Field crop: tomato
Growth stage: 1
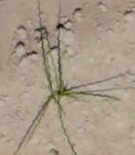
Species: cyperus